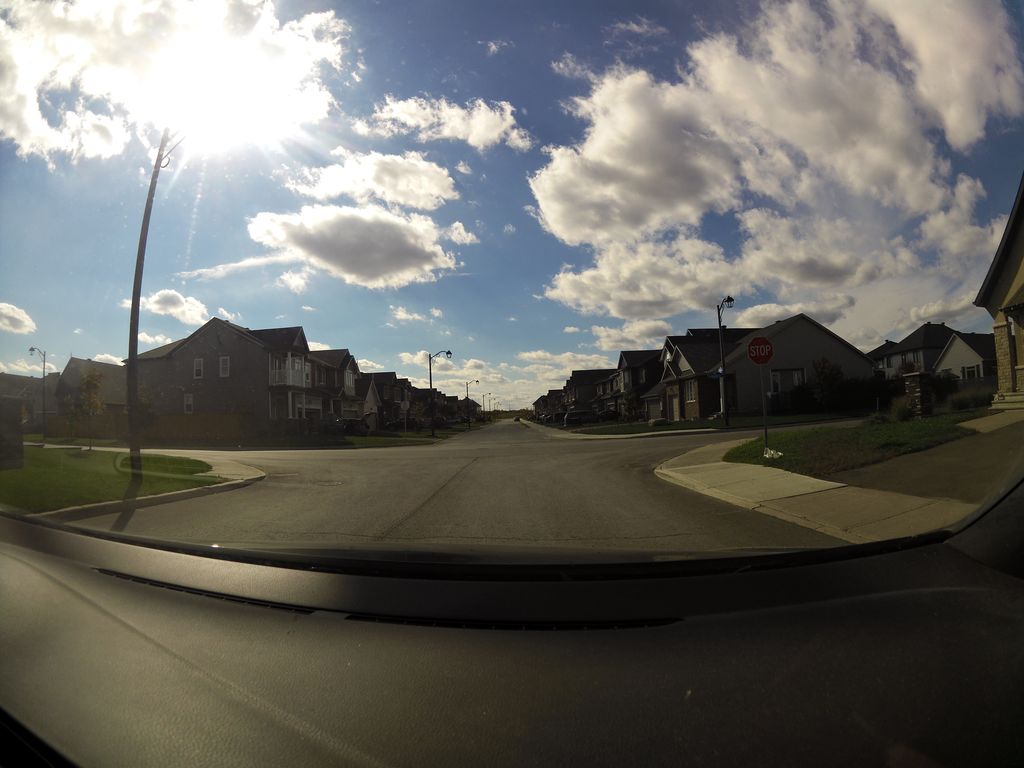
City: ottawa-gatineau